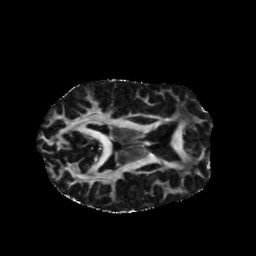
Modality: FA
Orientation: axial
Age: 23
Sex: female
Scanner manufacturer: siemens
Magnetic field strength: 6.98 T
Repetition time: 7.776 s
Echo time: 0.076 s